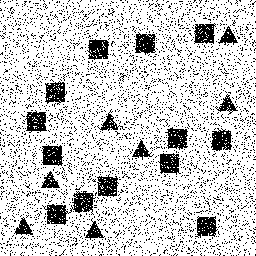
Squares: 13
Triangles: 7
Stars: 0
Total shapes: 20